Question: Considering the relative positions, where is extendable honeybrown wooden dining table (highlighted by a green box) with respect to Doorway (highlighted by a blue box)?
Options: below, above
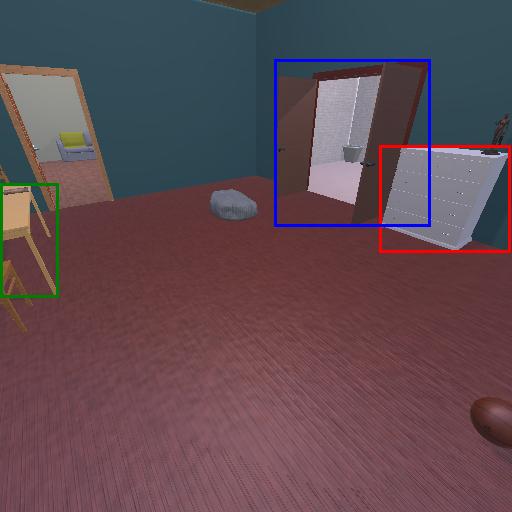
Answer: below